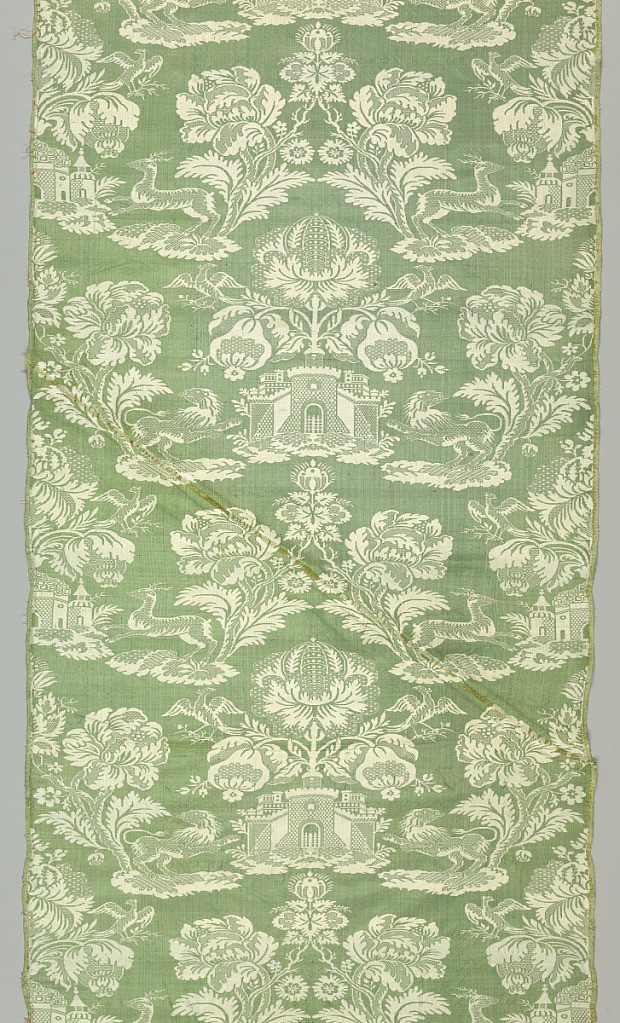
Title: Textile
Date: mid- 18th century
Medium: silk Technique: damask
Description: Green and white silk damask in a symmetrical pattern of flowers and a castle flanked by rampant lions and addorsed stags and birds.